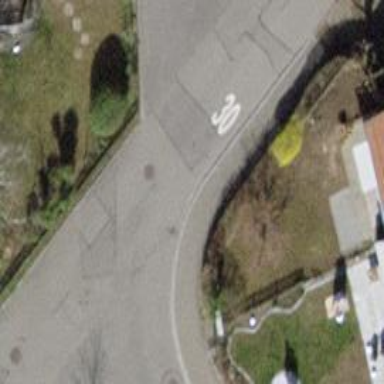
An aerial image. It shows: Asphalt road in residential area.